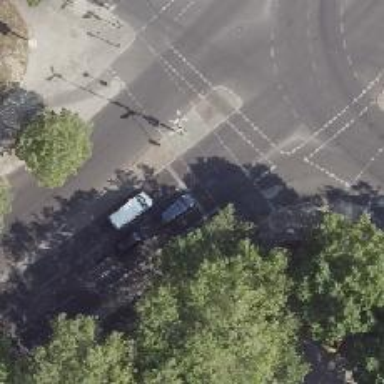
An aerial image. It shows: Road with traffic signals for signaling.